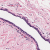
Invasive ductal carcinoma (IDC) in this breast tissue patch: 0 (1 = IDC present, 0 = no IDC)